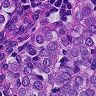
Metastatic tissue present: yes